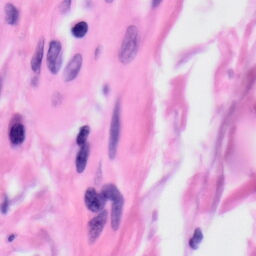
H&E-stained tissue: Skin